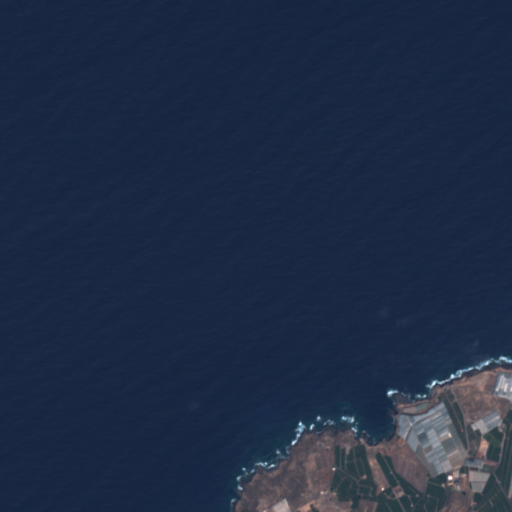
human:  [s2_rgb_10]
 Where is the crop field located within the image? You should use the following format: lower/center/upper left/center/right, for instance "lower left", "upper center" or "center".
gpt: The crop field is located in the lower right of the image.
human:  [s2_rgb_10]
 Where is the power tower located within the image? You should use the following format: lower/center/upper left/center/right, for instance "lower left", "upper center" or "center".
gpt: The power tower is located in the lower right of the image.
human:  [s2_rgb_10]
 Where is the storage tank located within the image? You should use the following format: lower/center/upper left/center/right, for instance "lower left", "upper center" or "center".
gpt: The storage tank is located in the lower right of the image.
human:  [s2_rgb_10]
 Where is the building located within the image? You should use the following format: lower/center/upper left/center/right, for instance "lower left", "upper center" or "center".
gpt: There is no building in the image.